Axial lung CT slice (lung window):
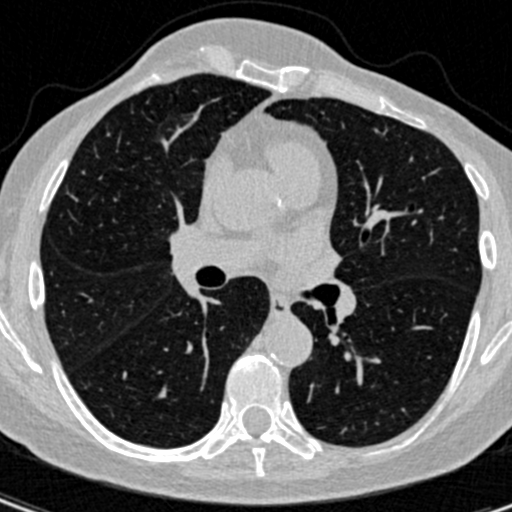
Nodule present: no